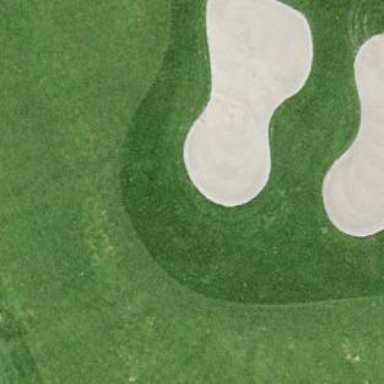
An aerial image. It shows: Golf bunker filled with sandy terrain.